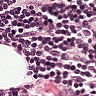
Metastatic tissue present: no